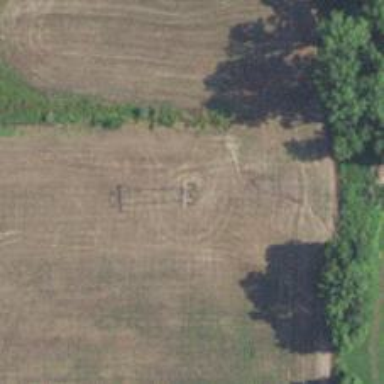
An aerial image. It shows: H-frame power tower with distinctive design.